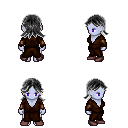
a pixel art fantasy rpg character, female body template, dark elf, purple skin, brown robe, white pants, gray loose hair, cloth bracers, maroon shoes, four views (front, back, left, right), 2x2 character sprite sheet, small pixel art, hard edges, no anti-aliasing